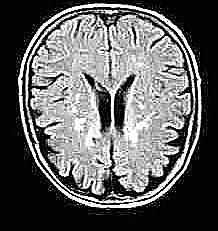
Label: notumor